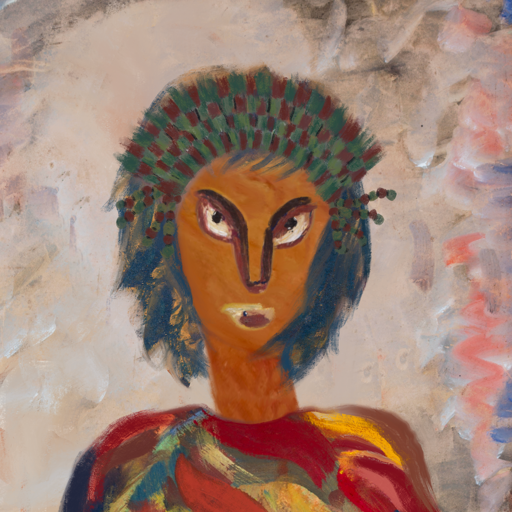
Background: Roy_Bahadur, Head And Neck Front: Pious_Lady, Face Front: After_Raid, Bust: Mother_And_Son_Son, Hair Front: InTheSun, Head Accessory: After_Raid_Crown, Second Necklace: Blank, Necklace: Blank, Baby: Blank